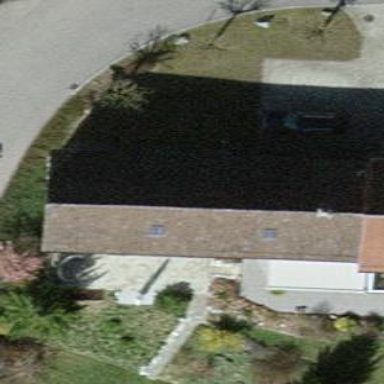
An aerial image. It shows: Simple and straightforward house.